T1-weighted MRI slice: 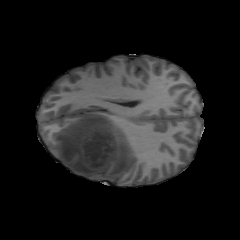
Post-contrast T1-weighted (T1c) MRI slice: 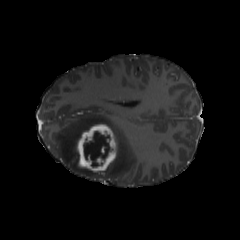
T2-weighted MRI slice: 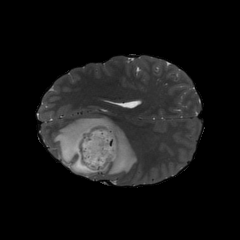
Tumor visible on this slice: yes